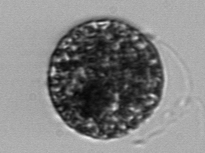
Label: Vicicitus_globosus